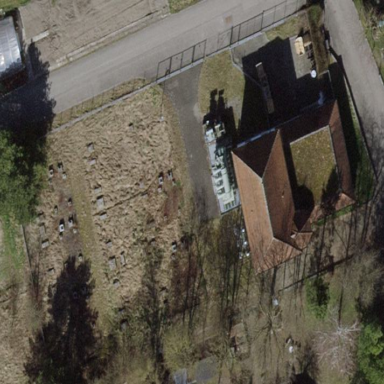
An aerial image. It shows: Substation protected by fence.